Question: This is the error I get when I try to add my .accdb file as a new connection in Visual Studio 2013:

The message in English is "Unrecognized Database Format".
What am I doing wrong?
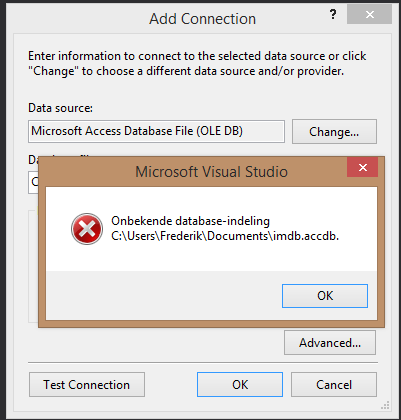
Answer: It's a version compatibility issue. You need to use an older provider ('Microsoft.ACE.OLEDB.12.0') in order to access the older Access database format.
Click advanced in the first dialog:

and change the provider to 'Microsoft.ACE.OLEDB.12.0'

If that isn't available you can download it <URL>.